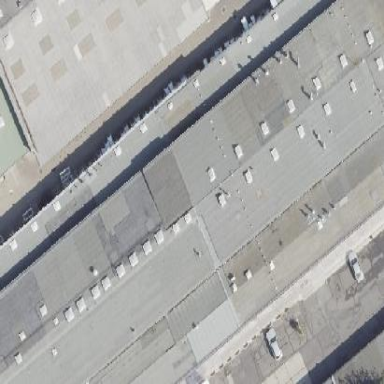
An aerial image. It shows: Close-up view of roof part of building.